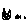
Label: cat